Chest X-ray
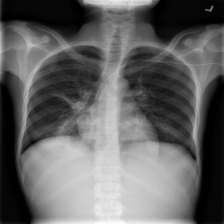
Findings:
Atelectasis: negative
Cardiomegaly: negative
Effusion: negative
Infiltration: positive
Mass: negative
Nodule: negative
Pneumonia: negative
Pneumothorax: negative
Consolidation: negative
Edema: negative
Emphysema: negative
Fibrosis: negative
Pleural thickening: negative
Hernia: negative